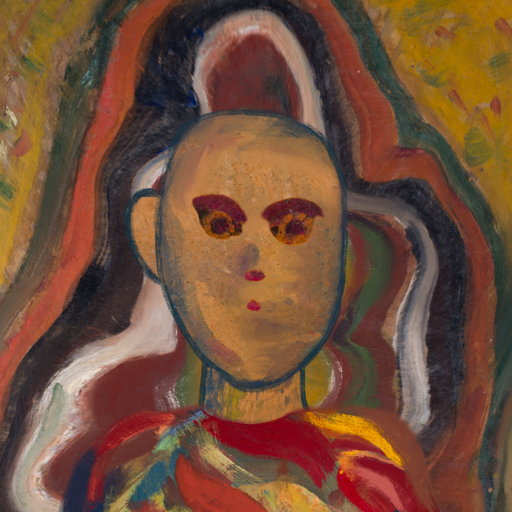
Background: AfterRaid, Head And Neck Front: In_The_Sun, Face Front: Doll, Bust: Mother_And_Son_Son, Hair Front: Blank, Head Accessory: Blank, Second Necklace: Blank, Necklace: Blank, Baby: Blank